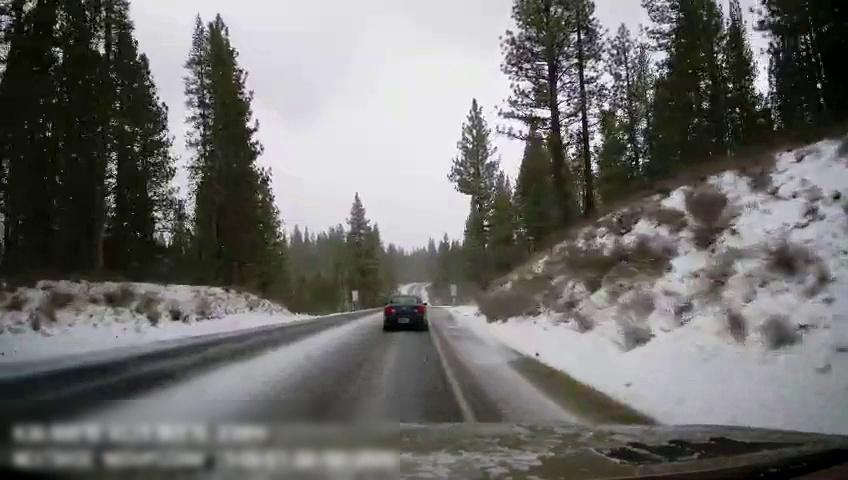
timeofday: Day
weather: Snowy
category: Drivable Space
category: Vehicles | Car
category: Lanes | Current Lane